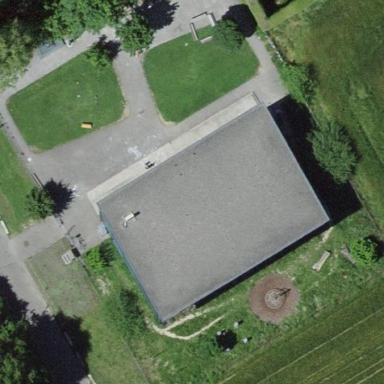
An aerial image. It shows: School.